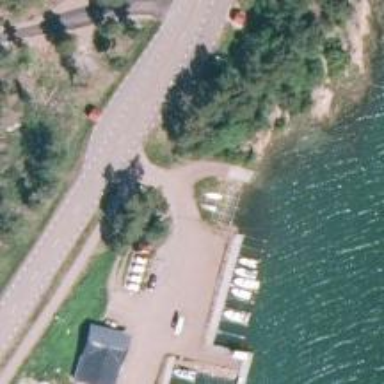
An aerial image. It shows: Slipway road for service vehicles.